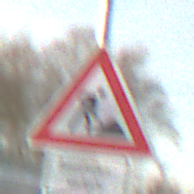
Verkehrszeichen: Arbeitsstelle
Zusatzzeichen unten: HinweiseAufGefahrenDurchVerbaleAngabe6
Umgebung: Outdoor, Suburban
Tageszeit: MorningAfternoon
Wetter: PartlyCloudy
Licht: Natural
Jahreszeit: NotSpecified
Kontrast: HighContrast